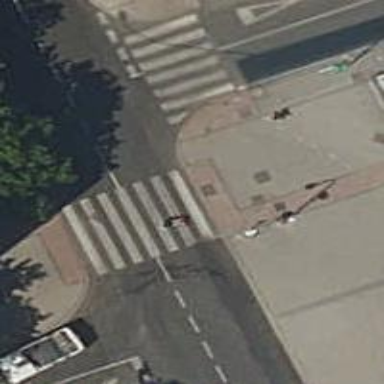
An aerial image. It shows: Uncontrolled zebra crossing on the road.